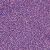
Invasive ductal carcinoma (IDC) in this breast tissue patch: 1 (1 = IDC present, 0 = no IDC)